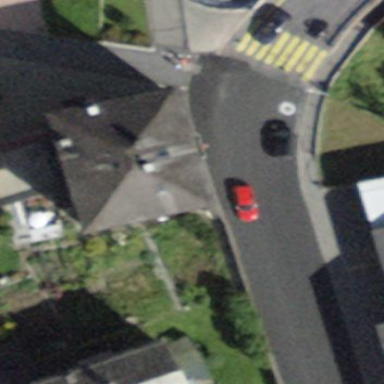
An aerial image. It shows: House with hipped roof.